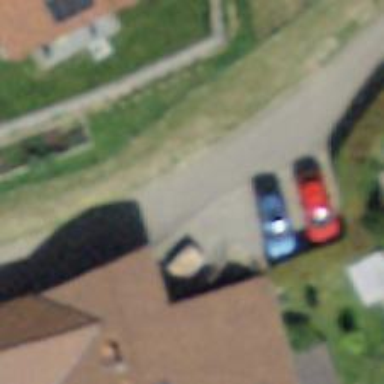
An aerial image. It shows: Residential road.